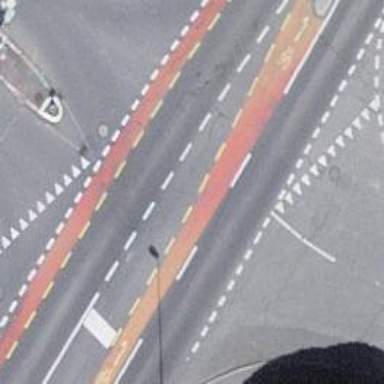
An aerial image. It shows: Secondary road with separate cycle lane and sidewalks on both sides.